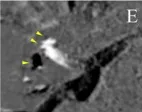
Course of endolymphatic hydrops (EH) and progression of vertigo attacks in a 68-year-old man. The patient's course was semi-quantitatively assessed by gadolinium-enhanced inner ear magnetic resonance images, which are shown in (A-I) (axial T2-weighted fluid-attenuated inversion recovery). The y axis on the left indicates the volume ratio of EH to the total inner ear volume in the right ear. (E) Significant EH in the right vestibule and mild EH in the right cochlea. December 2017.
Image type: radiology (ct)